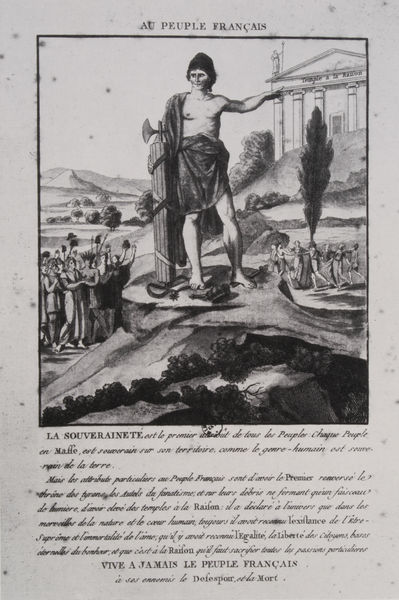
Titel: Dem französischen Volk
Standort: Paris
Institution: Bibliothèque Nationale.
Schlagwörter: baum, berg, felsen, gott, held, himmel, lendenschurz, mann, nackt, schurz, weiß, bäume, frauen, landschaft, menschen, brust, frankreich, grau, holz, hut, männer, schwarz, säule, säulen, zeichnung, gebäude, tuch, malerei, menge, tanz, mütze, mensch, rahmen, stein, bild, hügel, strauch, busch, büsche, sträucher, gewand, stoff, klassizismus, pflanzen, tanzen, anhöhe, statue, beine, fesseln, herrschaft, füße, schrift, papier, fassade, man, bündel, fels, giebel, grafik, graphik, rand, figuren, französisch, franzosen, krieg, könig, inschrift, zeigen, oberkörper, halle, buch, archtektur, palast, seil, zypresse, druck, schwarz-weiß, stich, seite, illustration, revolution, text, buchstaben, demonstration, beschriftung, überschrift, volk, worte, herrscher, allegore, allegorie, rom, buchseite, französich, kursiv, römer, frantösisch, tanzende, axt, antik, griechisch, griechenland, richtung, tempel, märtyrer, reigen, bänder, emblem, beil, französische revolution, flugblatt, siegerpose, attribut, dokument, athen, führung, verfassung, faszien, wörter, state, oben ohne, aufruf, riese, erhebung, füß, koloss, jubeln, unabhängigkeit, painting, vive, zeigt, rutenbündel, souveränität, griechland, peuple, reisgbündel, souverainete, francais, m#nner, revoluzion, peple, mehscnen, figurr, knossos, riese#, oberkörper frei, unabhängikeit, poapier, illustration schwarz-weiß